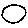
Label: circle